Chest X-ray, AP view. Patient: 65 years old, sex M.
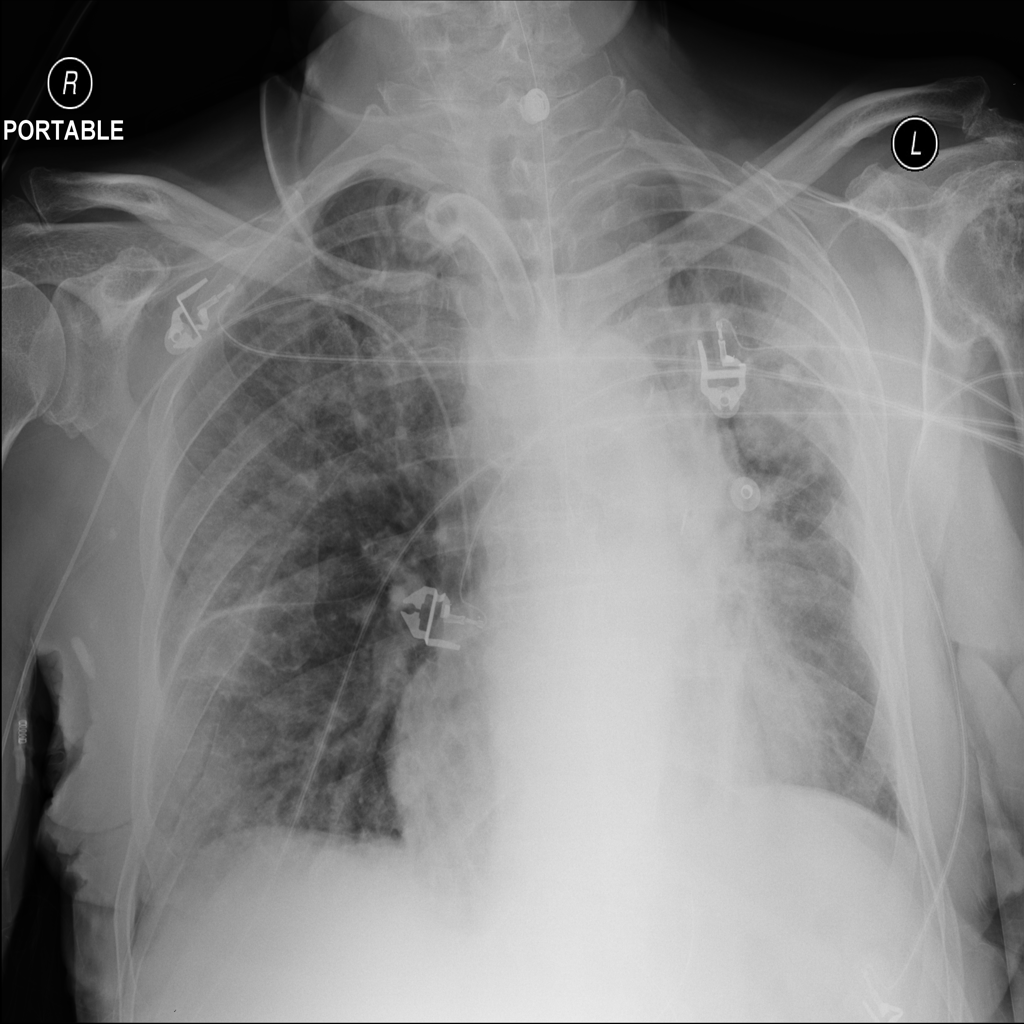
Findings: Infiltration